Question: I installed the <URL> IDE.
When I go to 'Windows >> Preferences >> Groovy >> Compiler', I see:

Notice the two "" buttons that currently give me the option of switching the Groovy compiler to the or version.
My question:
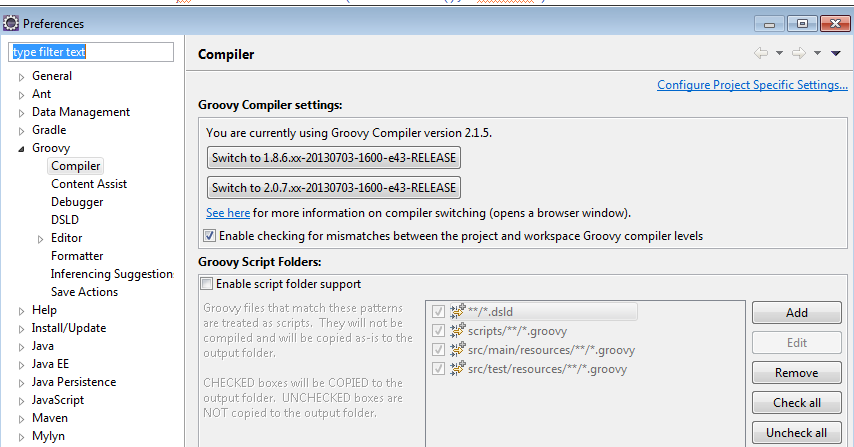
Answer: It looks like this was answered in an edit to your other question's answer <URL>
For your version of eclipse you can add this update site if you don't already have it <URL>
Then install the 'Groovy Compiler 2.3 Feature'